Field crop: tomato
Growth stage: 2
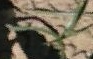
Species: cyperus